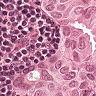
Metastatic tissue present: yes